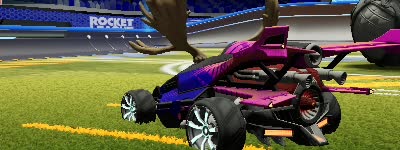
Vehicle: aftershock